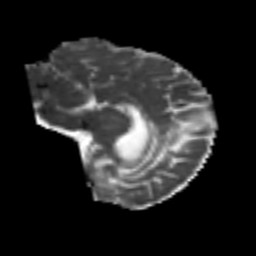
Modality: MD
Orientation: sagittal
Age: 46
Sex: male
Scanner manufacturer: siemens
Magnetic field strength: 3 T
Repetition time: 4.987 s
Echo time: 0.0792 s